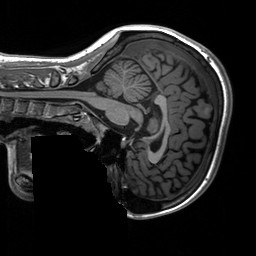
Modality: T1w
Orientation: sagittal
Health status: healthy
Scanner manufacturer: siemens
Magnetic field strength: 3 T
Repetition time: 2.3 s
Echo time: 0.00207 s